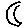
Label: moon